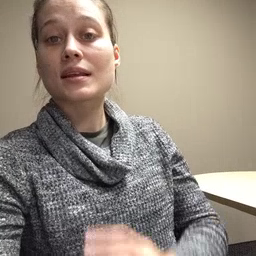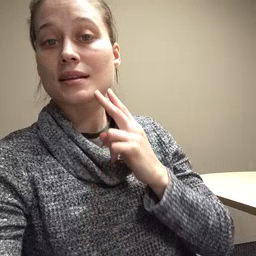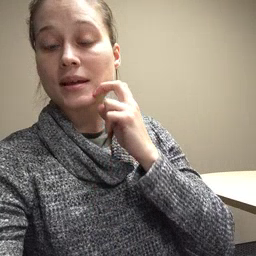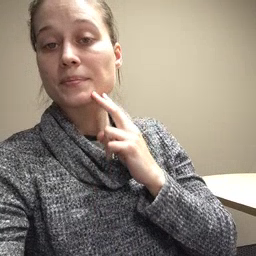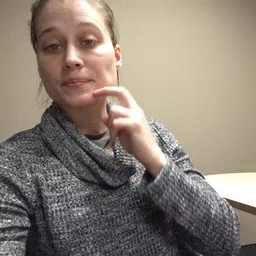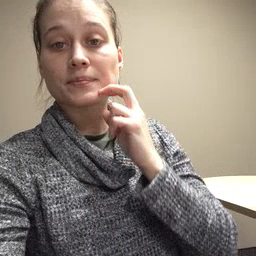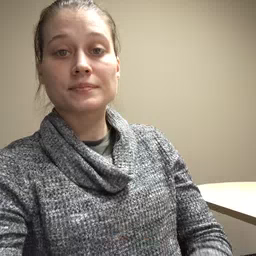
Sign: gum